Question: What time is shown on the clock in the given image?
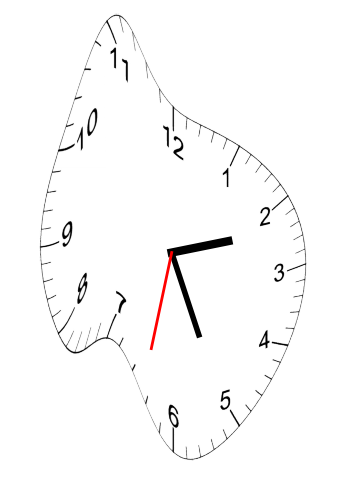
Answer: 02:25:32